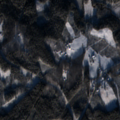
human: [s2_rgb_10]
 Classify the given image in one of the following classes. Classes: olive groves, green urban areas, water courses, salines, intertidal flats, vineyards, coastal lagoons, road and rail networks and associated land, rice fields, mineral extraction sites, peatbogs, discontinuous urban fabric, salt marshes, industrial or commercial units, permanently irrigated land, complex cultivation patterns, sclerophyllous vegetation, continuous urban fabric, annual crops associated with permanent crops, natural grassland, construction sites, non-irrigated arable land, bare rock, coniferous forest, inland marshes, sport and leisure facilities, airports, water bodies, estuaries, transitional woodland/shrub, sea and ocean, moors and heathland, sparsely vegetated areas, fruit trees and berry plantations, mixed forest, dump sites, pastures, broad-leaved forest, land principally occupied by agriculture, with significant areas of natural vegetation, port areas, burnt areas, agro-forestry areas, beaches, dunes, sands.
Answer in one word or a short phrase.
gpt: land principally occupied by agriculture, with significant areas of natural vegetation, coniferous forest, mixed forest, transitional woodland/shrub